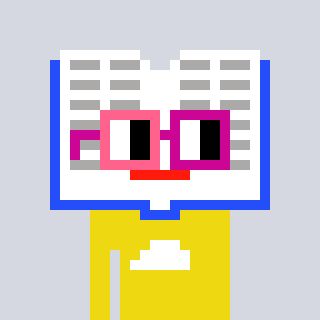
a pixel art character with square pink and red glasses, a dictionary-shaped head and a yellow-colored body on a cool background